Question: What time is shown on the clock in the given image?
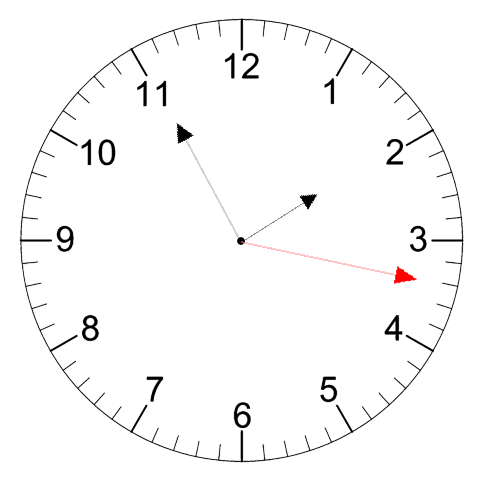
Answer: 01:55:17